Question: I'm using 'GridLayout' and all my panels have the same size, how can I change their size?
I tried all functions getPreferred/Minimum/MaximumSize which makes that, and nothing.
I still want to stay with GridLayout
Any suggestions?
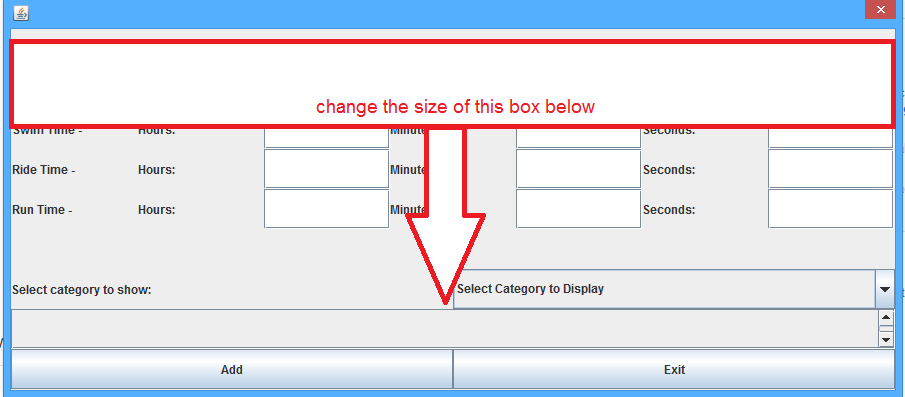
Answer: So I managed to split all the part above to my first JPanel which located to NORTH.
Then, the JPanel with the button I did the same to be located SOUTH.
So the scrolled JLabel in now located in the CENTER which allows him to be flexible.
'''
JPanel mainPanel1 = new JPanel(new GridLayout(6,1));
mainPanel1.add(titleLabel);
mainPanel1.add(participantPanel);
mainPanel1.add(swimPanel);
mainPanel1.add(ridePanel);
mainPanel1.add(runPanel);
mainPanel1.add(categoriesPanel);
JPanel mainPanel2 = new JPanel(new GridLayout(1,1));
mainPanel2.add(listPanel);
JPanel mainPanel3 = new JPanel(new GridLayout(1,1));
mainPanel3.add(buttonsPanel);
this.getContentPane().add(mainPanel1, BorderLayout.NORTH);
this.getContentPane().add(mainPanel2, BorderLayout.CENTER);
this.getContentPane().add(mainPanel3, BorderLayout.SOUTH);
'''